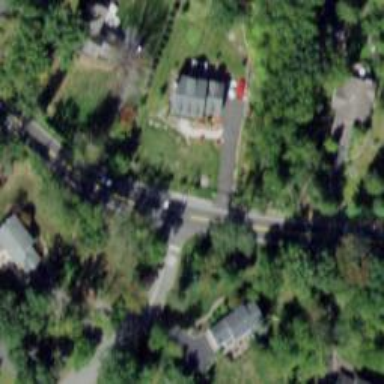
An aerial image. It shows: Road with stop sign.